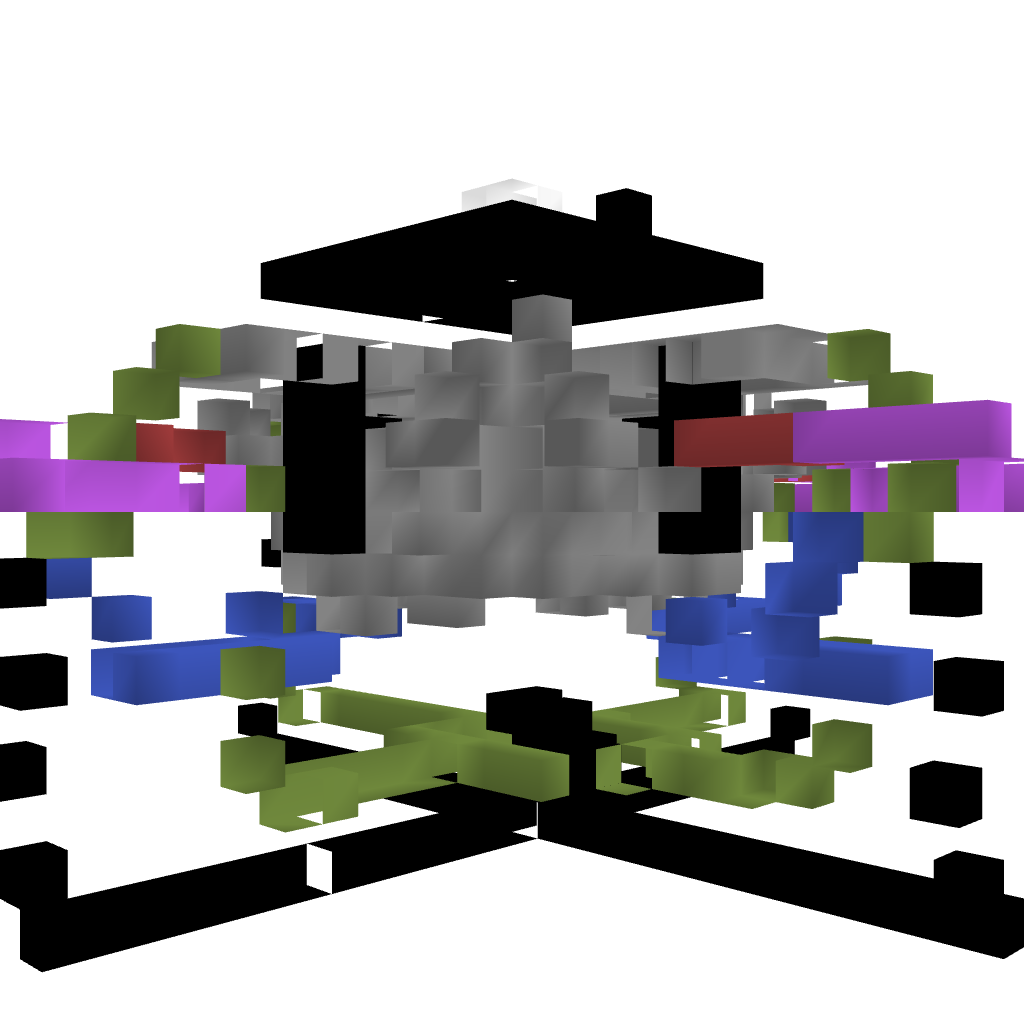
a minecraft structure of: PVP/Adventure Lobby V. 1 bad low quality